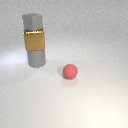
large brown metal cube above large gray rubber cylinder